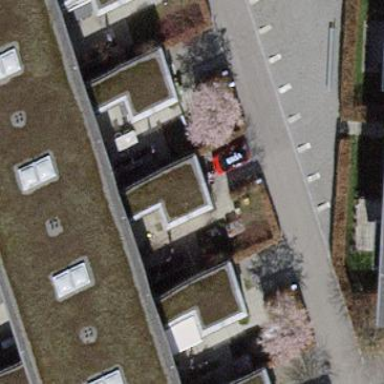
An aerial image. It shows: House with flat roof.